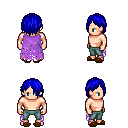
a pixel art fantasy rpg character, male body template, human, light skin, maroon tattered cape, teal pants, blue bangs hairstyle, brown slippers, four views (front, back, left, right), 2x2 character sprite sheet, small pixel art, hard edges, no anti-aliasing